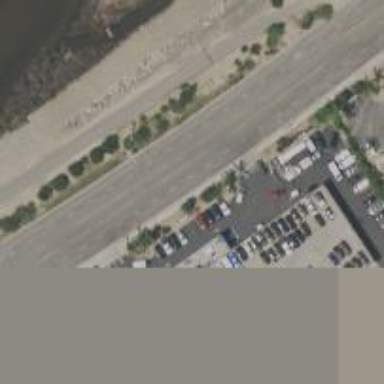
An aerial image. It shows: Commercial building with car shop.